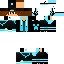
A male skeleton skin with dark skin, wearing brown helmet dressed in a blue hoodie and black pants, featuring a closed mouth.